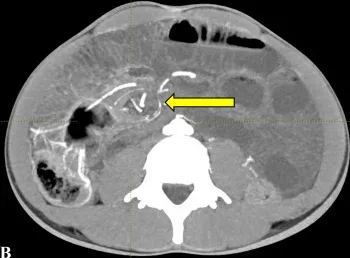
Whirlpool sign. Maximum intensity projection. Show a swirl of mesenteric vessels (yellow arrow) near the fossa of Waldeyer, indicative of the whirlpool sign. . CECT: contrast-enhanced computed tomography.
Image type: radiology (ct)